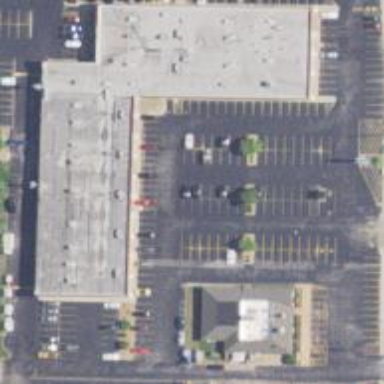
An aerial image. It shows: Retail area.